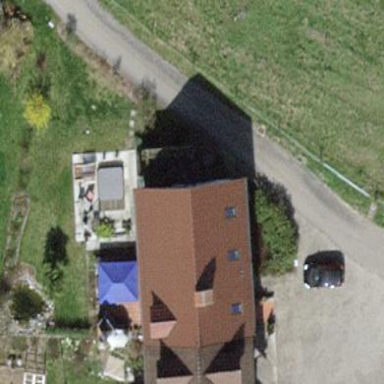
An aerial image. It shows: Farm building with gabled roof.